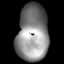
Tissue: skin
Cell type: Epithelial cells
Senescence score: 0.8956
Nuclear area (px): 1742
Mean DAPI intensity: 137.291